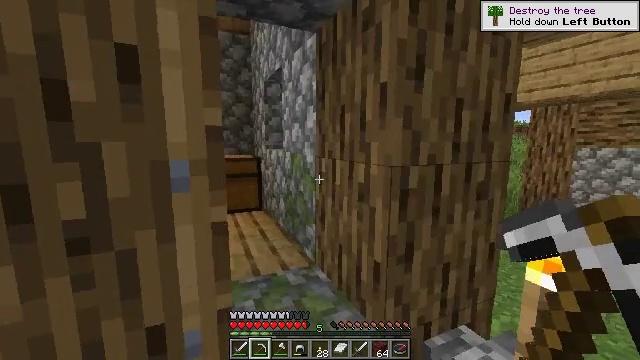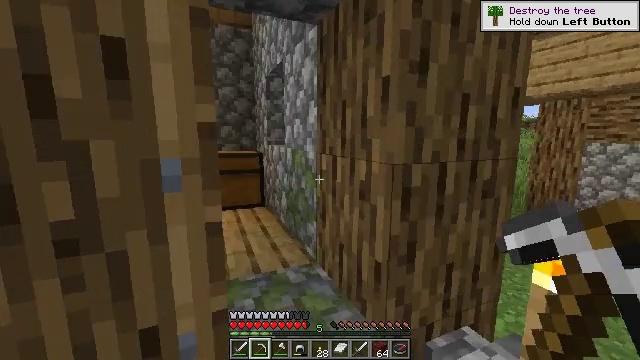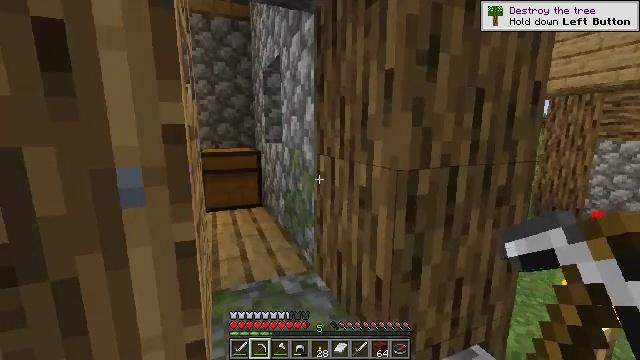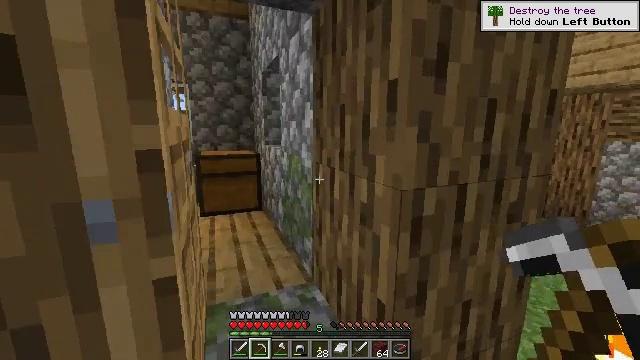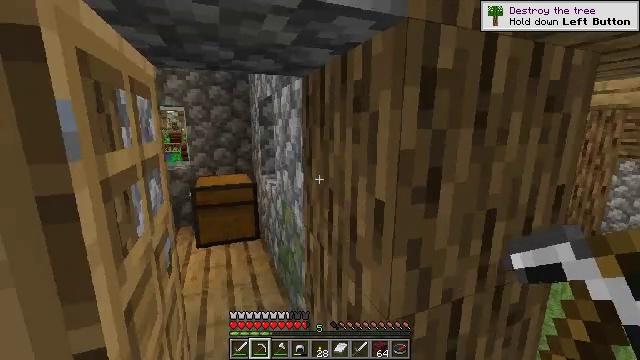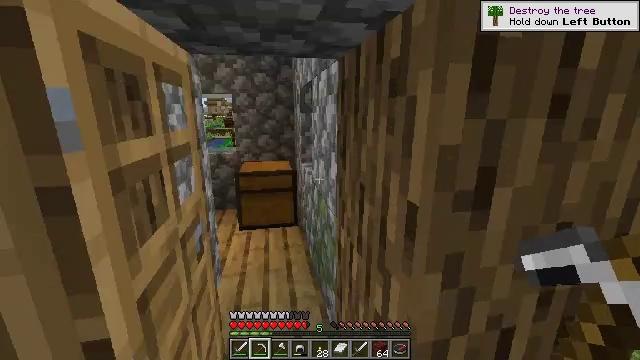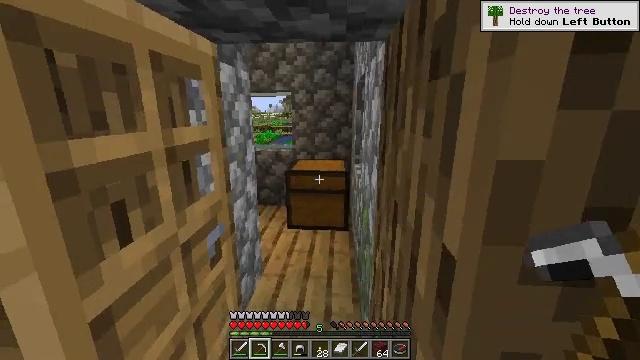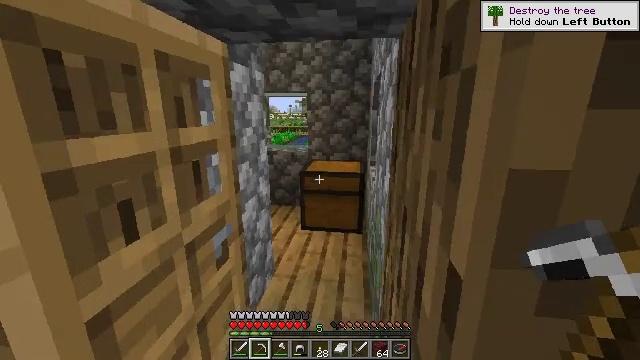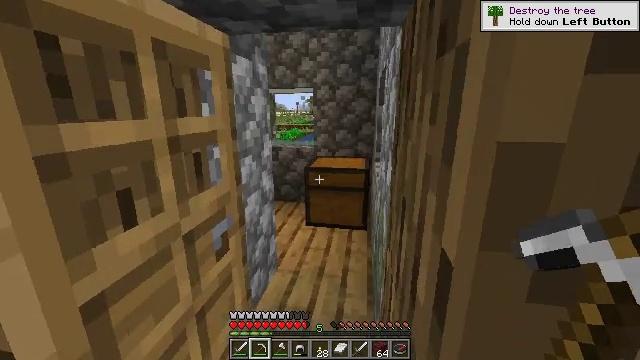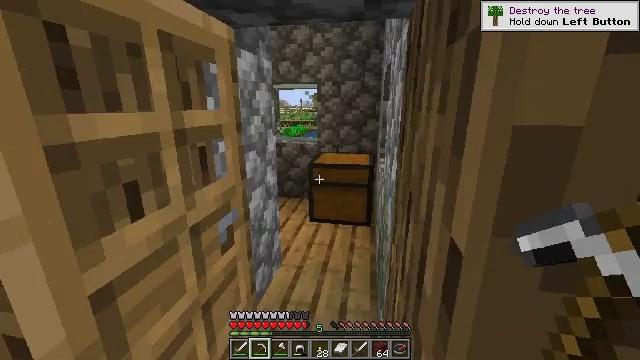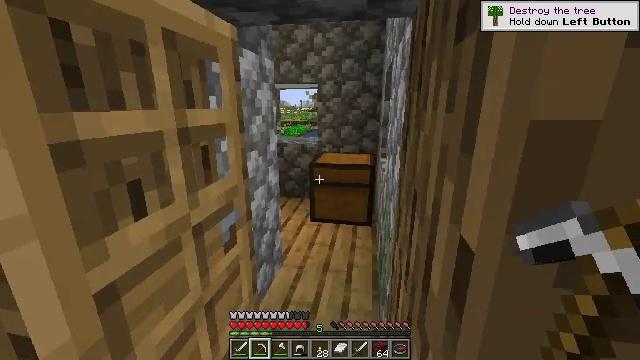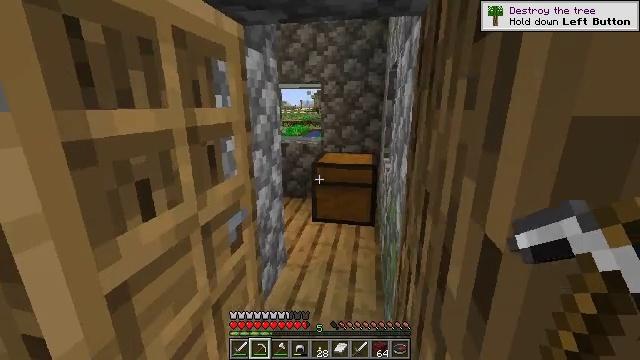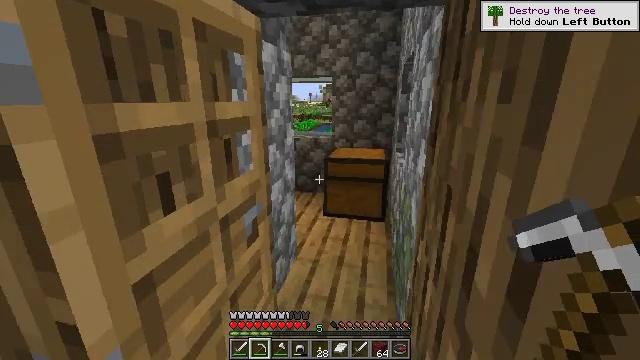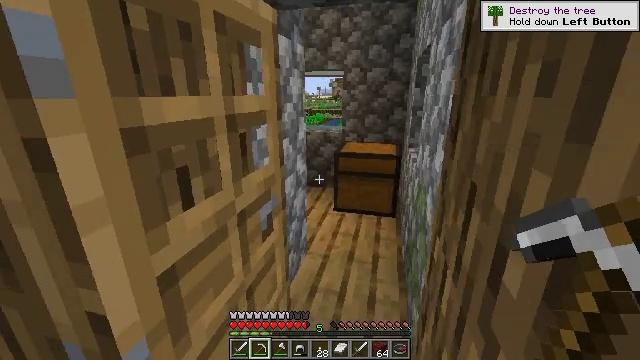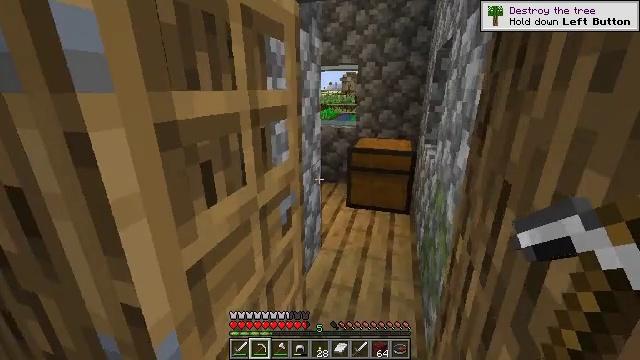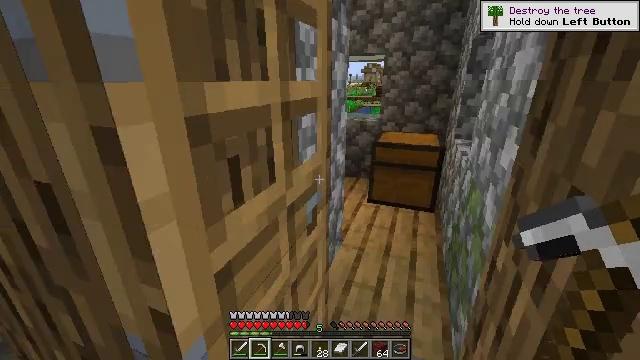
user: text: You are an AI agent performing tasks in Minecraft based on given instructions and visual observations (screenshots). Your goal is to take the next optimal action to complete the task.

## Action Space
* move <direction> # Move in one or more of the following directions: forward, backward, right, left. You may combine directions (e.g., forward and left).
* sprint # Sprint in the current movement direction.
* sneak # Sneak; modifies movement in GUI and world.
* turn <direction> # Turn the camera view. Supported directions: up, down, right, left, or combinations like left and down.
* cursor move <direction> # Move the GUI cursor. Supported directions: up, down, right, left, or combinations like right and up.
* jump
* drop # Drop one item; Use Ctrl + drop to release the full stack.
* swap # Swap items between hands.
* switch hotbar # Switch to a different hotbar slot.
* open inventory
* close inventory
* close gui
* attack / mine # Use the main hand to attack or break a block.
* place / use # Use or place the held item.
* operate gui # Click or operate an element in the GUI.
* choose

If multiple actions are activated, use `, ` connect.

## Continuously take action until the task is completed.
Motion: motion action
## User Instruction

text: Attack the smooth stone block to break it.
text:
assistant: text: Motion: move forward, turn down
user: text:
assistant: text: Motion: move forward
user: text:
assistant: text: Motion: move forward and move right
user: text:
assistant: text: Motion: move forward and move right, turn left
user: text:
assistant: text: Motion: move forward and move right, turn left and down
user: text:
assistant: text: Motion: move forward, turn left
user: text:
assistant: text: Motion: move forward, turn left
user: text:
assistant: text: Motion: move forward, turn left
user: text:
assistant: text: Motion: move forward
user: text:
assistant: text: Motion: move forward
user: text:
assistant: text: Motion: move forward
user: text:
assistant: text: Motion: move forward, turn left and down
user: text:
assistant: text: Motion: move forward, turn left and down
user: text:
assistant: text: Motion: move forward, turn left and down
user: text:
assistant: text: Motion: move forward, turn left and down
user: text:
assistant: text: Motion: move forward
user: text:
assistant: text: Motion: move forward
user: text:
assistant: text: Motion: move forward
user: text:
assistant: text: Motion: move forward
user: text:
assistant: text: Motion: move forward
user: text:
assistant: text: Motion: move forward
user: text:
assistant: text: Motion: move forward
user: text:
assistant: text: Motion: move forward
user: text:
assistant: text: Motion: move forward, turn left and down
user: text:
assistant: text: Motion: move forward, turn left and down
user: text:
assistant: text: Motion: move forward, turn left and down
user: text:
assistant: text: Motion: turn left
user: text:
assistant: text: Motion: turn left
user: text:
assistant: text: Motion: no_op
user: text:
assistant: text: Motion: no_op